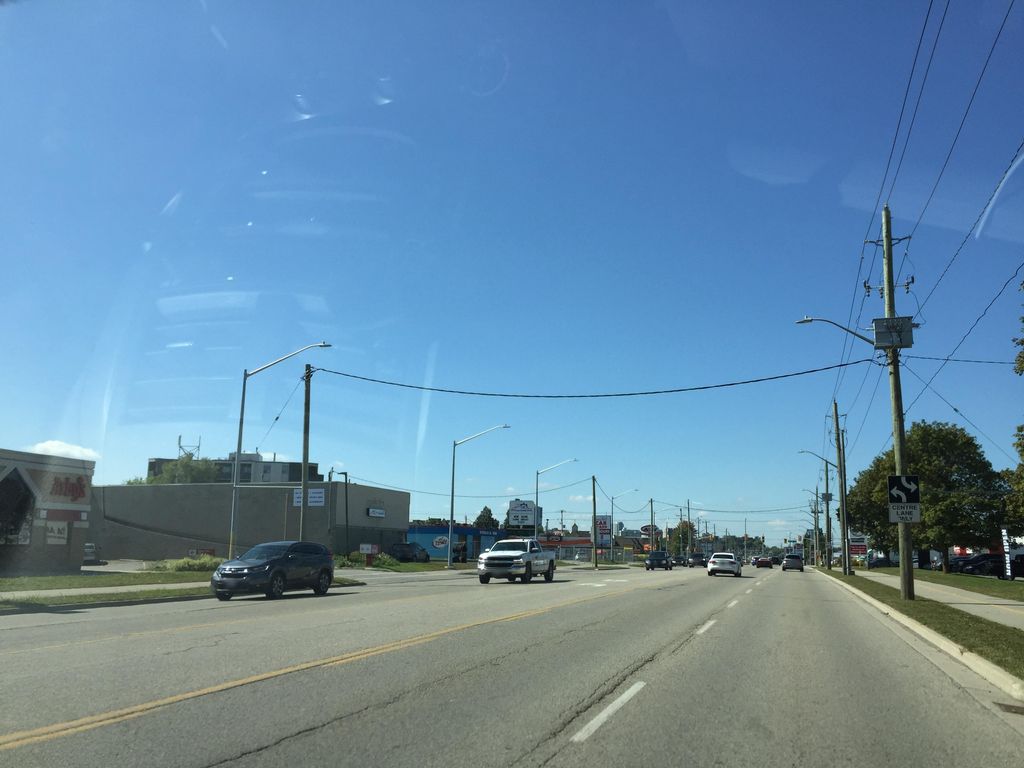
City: kitchener-waterloo